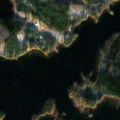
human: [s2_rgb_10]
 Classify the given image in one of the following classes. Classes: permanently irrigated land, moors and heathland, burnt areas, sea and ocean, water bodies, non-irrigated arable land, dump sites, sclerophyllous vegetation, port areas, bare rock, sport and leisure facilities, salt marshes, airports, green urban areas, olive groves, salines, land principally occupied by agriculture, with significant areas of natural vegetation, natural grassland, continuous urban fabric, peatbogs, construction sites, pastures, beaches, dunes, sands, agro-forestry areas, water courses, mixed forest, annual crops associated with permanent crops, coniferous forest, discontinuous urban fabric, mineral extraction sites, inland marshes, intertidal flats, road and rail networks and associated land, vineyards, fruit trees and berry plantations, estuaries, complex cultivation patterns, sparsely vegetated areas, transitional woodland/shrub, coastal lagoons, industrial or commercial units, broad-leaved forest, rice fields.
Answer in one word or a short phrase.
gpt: coniferous forest, mixed forest, water bodies